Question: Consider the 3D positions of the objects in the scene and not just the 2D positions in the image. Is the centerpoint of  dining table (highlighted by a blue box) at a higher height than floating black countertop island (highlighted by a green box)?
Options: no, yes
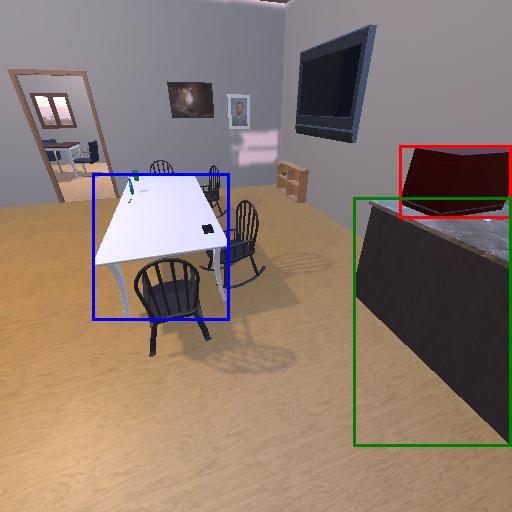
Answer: no